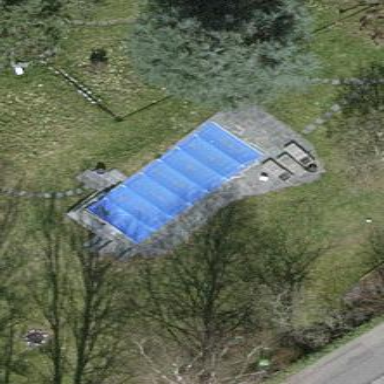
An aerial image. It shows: Swimming pool located in leisure land.